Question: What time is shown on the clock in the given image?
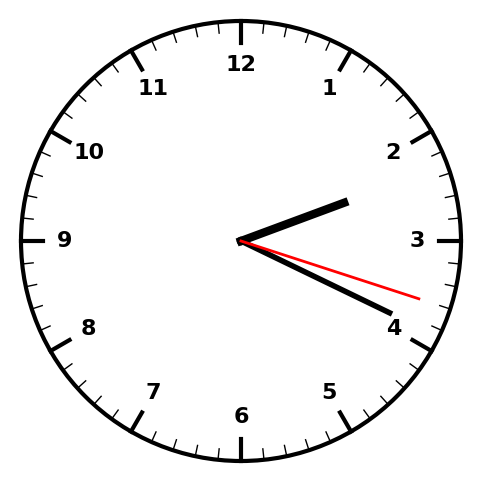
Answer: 02:19:18